Question: In my application, I am sending screenshot of the current view programmatically and sending to a socket server program at every 5 seconds interval.
Socket program is running in Eclipse. I checked the code earlier and able to send screenshot of the image to the socket without any issues.
After that, as per my actual requirement, I added a tab bar controller (5 tabs) and used navigation controller for the first tab selection. As per my code below, the first tab bar item is "MyHomeViewController".
In the "MyHomeViewController" i have a button action called -(IBAction)goAhead:(id)sender. Clicking on this will take to another "HomeViewController".
In this "HomeViewController", I connect socket and if the socket connection is success, under "NSStreamEventHasSpaceAvailable" delegate method, i call a function called "[self coShareScreen];" to take to sending screenshot images of the current view (whatever view controller is present) and sending to that socket server program.
I use a "CobrowseSingletonSocket" class, where i have socket related variables and sending screenshot programmatically are handled in this function "-(void) takeScreenshotSend :(NSString *) endOrCancelString".
My issue is, socket is getting connected successfully now. It should send screenshot of the image programmatically wherever the view I'm currently in.
As expected, Its start sending the screenshot of the view programmatically to socket server successfully at every 5 seconds interval.
But,
As its a navigation controller based view, If i coming back to the first view manually, which is "MyHomeViewController". It tries to send that screen also, but it crashes after immediately write socket is done.
It is crashing immediately after writing here-> "int num = [self.outputStream write:[data bytes] maxLength:([data length])];"
This is crash is happening only if i come back in navigation controller manually. If i stay in "HomeViewController" itself after socket connection, it keeps sending screenshot programmatically a t every 5 seconds interval to socket server without any issues.
I don't understand what could be the reason here? Please someone advise me, as i'm unable to fix this for long time. Please also let me know if i need to paste any more code here.
'''
- (BOOL)application:(UIApplication *)application didFinishLaunchingWithOptions:(NSDictionary *)launchOptions
{
self.window = [[UIWindow alloc] initWithFrame:[[UIScreen mainScreen] bounds]];
// Override point for customization after application launch.
self.window.backgroundColor = [UIColor whiteColor];
UITabBarController *tabbarCtrler = [[UITabBarController alloc]init];
MyHomeViewController *myHomeCtrler = [[MyHomeViewController alloc] initWithNibName:@"MyHomeViewController" bundle:NULL];
[myHomeCtrler.tabBarItem setTitle:@"My Home"];
ProductsViewController *prodViewCtrler = [[ProductsViewController alloc] initWithNibName:@"ProductsViewController" bundle:NULL];
[prodViewCtrler.tabBarItem setTitle:@"Products"];
InboxViewController *inboxViewCtrler = [[InboxViewController alloc] initWithNibName:@"InboxViewController" bundle:NULL];
[inboxViewCtrler.tabBarItem setTitle:@"Inbox"];
ContactUSViewController *contactViewCtrler = [[ContactUSViewController alloc] initWithNibName:@"ContactUSViewController" bundle:NULL];
[contactViewCtrler.tabBarItem setTitle:@"Contact Us"];
VoiceViewController *voiceViewCtrler = [[VoiceViewController alloc] initWithNibName:@"VoiceViewController" bundle:NULL];
[voiceViewCtrler.tabBarItem setTitle:@"Voice"];
UINavigationController *navigationcontroller = [[UINavigationController alloc] initWithRootViewController:myHomeCtrler];
navigationcontroller.title = @"My News;
[navigationcontroller.navigationBar setBackgroundImage:[UIImage imageNamed:@"SettingsTitlebar.png"] forBarMetrics:UIBarMetricsDefault];
[navigationcontroller setNavigationBarHidden:YES];
//create an array of all view controllers that will represent the tab at the bottom
NSArray *arrayViewControllers = [[NSArray alloc] initWithObjects:
navigationcontroller, prodViewCtrler, inboxViewCtrler, contactViewCtrler, voiceViewCtrler, nil];
[tabbarCtrler setViewControllers:arrayViewControllers];
[self.window makeKeyAndVisible];
[self.window setRootViewController:tabbarCtrler];
return YES;
}
'''
and
'''
#import "MyHomeViewController.h"
#import "SettingsViewController.h"
@interface MyHomeViewController ()
@end
@implementation MyHomeViewController
- (id)initWithNibName:(NSString *)nibNameOrNil bundle:(NSBundle *)nibBundleOrNil
{
self = [super initWithNibName:nibNameOrNil bundle:nibBundleOrNil];
if (self) {
// Custom initialization
}
return self;
}
- (void)viewDidLoad
{
[super viewDidLoad];
// Do any additional setup after loading the view from its nib.
}
- (void)didReceiveMemoryWarning
{
[super didReceiveMemoryWarning];
// Dispose of any resources that can be recreated.
}
-(IBAction)goAhead:(id)sender
{
HomeViewController *homeViewController = [[HomeViewController alloc] initWithNibName:@"HomeViewController" bundle:nil];
[self.navigationController pushViewController:setttingsViewController animated:YES];
}
'''
and
'''
// HomeViewController.m
//
//
#import "HomeViewController.h"
#import "AppDelegate.h"
#import "CobrowseSingletonSocket.h"
#import <QuartzCore/QuartzCore.h>
#import <notify.h>
@interface HomeViewController ()
@end
@implementation HomeViewController
@synthesize authTexField;
@synthesize sessionID;
@synthesize sentPing;
@synthesize bScreenOff;
@synthesize responseAlertView;
@synthesize portFld;
@synthesize ipFld;
@synthesize shareScreenTimer;
- (id)initWithNibName:(NSString *)nibNameOrNil bundle:(NSBundle *)nibBundleOrNil
{
self = [super initWithNibName:nibNameOrNil bundle:nibBundleOrNil];
if (self) {
// Custom initialization
}
return self;
}
- (void)viewDidLoad
{
[super viewDidLoad];
// Do any additional setup after loading the view from its nib.
authTexField.delegate = self;
responseAlertView.delegate = self;
ipFld.delegate = self;
portFld.delegate = self;
bScreenOff = NO;
cobrowseSingletonIns = [CobrowseSingletonSocket sharedCobrowseSocketInstance];
}
-(void) viewWillAppear:(BOOL)animated
{
[super viewWillAppear:animated];
[self.navigationController setNavigationBarHidden:NO];
}
- (void)didReceiveMemoryWarning
{
[super didReceiveMemoryWarning];
// Dispose of any resources that can be recreated.
}
-(IBAction)connectShare:(id)sender
{
// Connect socket freshly here
[self initSocketConnection];
}
- (BOOL)textFieldShouldReturn:(UITextField *)textField
{
[textField resignFirstResponder];
return YES;
}
- (IBAction)backAction:(id)sender
{
[self dismissModalViewControllerAnimated:YES];
}
#pragma mark Socket Connection
- (void)initSocketConnection
{
NSString * ipAddrStr = ipFld.text;
NSString * portStr = portFld.text;
NSLog(@"IPAddress: %@ ; Port: %@", ipAddrStr, portStr);
CFReadStreamRef readStream;
CFWriteStreamRef writeStream;
NSString *ipaddress = ipAddrStr;
ipaddress = [ipaddress stringByTrimmingCharactersInSet:[NSCharacterSet whitespaceAndNewlineCharacterSet]];
NSLog(@"Retrieved socket ip: %@", cobrowseSingletonIns.socketIPAddress);
CFStreamCreatePairWithSocketToHost(NULL, (__bridge CFStringRef)ipaddress, 8081, &readStream, &writeStream);
cobrowseSingletonIns.inputStream = (__bridge_transfer NSInputStream *)readStream;
cobrowseSingletonIns.outputStream = (__bridge_transfer NSOutputStream *)writeStream;
[cobrowseSingletonIns.inputStream setDelegate:self];
[cobrowseSingletonIns.outputStream setDelegate:self];
[cobrowseSingletonIns.inputStream scheduleInRunLoop:[NSRunLoop currentRunLoop] forMode:NSDefaultRunLoopMode];
[cobrowseSingletonIns.outputStream scheduleInRunLoop:[NSRunLoop currentRunLoop] forMode:NSDefaultRunLoopMode];
[cobrowseSingletonIns.inputStream open];
[cobrowseSingletonIns.outputStream open];
}
-(void)stream:(NSStream *)theStream handleEvent:(NSStreamEvent)streamEvent
{
NSString *io;
if (theStream == cobrowseSingletonIns.inputStream) io = @">>";
else io = @"<<";
NSLog(@"Stream space : %d",[cobrowseSingletonIns.outputStream hasSpaceAvailable]);
NSString *event;
switch (streamEvent)
{
case NSStreamEventNone:
event = @"NSStreamEventNone";
//statusText.text = @"Can not connect to the host!";
NSLog(@"NSStreamEventNone - Can not connect to the host");
break;
case NSStreamEventOpenCompleted:
event = @"NSStreamEventOpenCompleted";
//pingButton.hidden = NO;
//statusText.text = @"Connected";
NSLog(@"Connected");
break;
case NSStreamEventHasBytesAvailable:
event = @"NSStreamEventHasBytesAvailable";
NSLog(@"NSStreamEventHasBytesAvailable called");
if (theStream == cobrowseSingletonIns.inputStream)
{
//read data
//uint8_t buffer[1024];
uint8_t buffer[2];
NSMutableData *data=[[NSMutableData alloc] init];
int len;
while ([cobrowseSingletonIns.inputStream hasBytesAvailable])
{
len = [cobrowseSingletonIns.inputStream read:buffer maxLength:sizeof(buffer)];
if(len)
{
[data appendBytes:&buffer length:len];
}
else
{
NSLog(@"no buffer!");
}
}
NSString *responseStr = [[NSString alloc] initWithData:data encoding:NSUTF8StringEncoding];
responseStr = [responseStr stringByTrimmingCharactersInSet:[NSCharacterSet whitespaceAndNewlineCharacterSet]];
//do something with data
NSLog(@"Server said this-> %@", responseStr);
NSString *successResponse;
responseAlertView = [[UIAlertView alloc] init];
if ( [responseStr isEqualToString:@"SUCCESS"])
{
successResponse = @"Successfully connected! Click OK to starts screen sharing!";
responseAlertView.tag = 3;
[responseAlertView addButtonWithTitle:@"OK"];
[responseAlertView addButtonWithTitle:@"CANCEL"];
}
else
{
successResponse = @"There seems to be problem in connecting..Try connecting it again with proper Random Auth ID!";
responseAlertView.tag = 4;
[responseAlertView addButtonWithTitle:@"OK"];
}
responseAlertView.delegate = self;
[responseAlertView setTitle:@"Cobrowsing"];
[responseAlertView setMessage:successResponse];
[responseAlertView show];
}
break;
case NSStreamEventHasSpaceAvailable:
{
event = @"NSStreamEventHasSpaceAvailable";
NSLog(@"space : %d", [cobrowseSingletonIns.outputStream hasSpaceAvailable]);
if ( !cobrowseSingletonIns.bConnectionEstablished )
{
NSLog(@"NSStreamEventHasSpaceAvailable - Connection established, sharing is going to be established!");
if ( theStream == cobrowseSingletonIns.outputStream && !self.sentPing )
{
if ( [sessionID length]<=0 )
sessionID = @"EMPTY";
NSLog(@"sessionID : %@", sessionID);
NSData* data = [sessionID dataUsingEncoding:NSUTF8StringEncoding];
int num = [cobrowseSingletonIns.outputStream write:[data bytes] maxLength:([data length])];
if (-1 == num) {
NSLog(@"Error writing to stream %@: %@", cobrowseSingletonIns.outputStream, [cobrowseSingletonIns.outputStream streamError]);
}else{
NSLog(@"Wrote %i bytes to stream %@.", num, cobrowseSingletonIns.outputStream);
}
sentPing = YES;
}
}
else
{
NSLog(@"NSStreamEventHasSpaceAvailable - Connection already established");
if ( [cobrowseSingletonIns.outputStream hasSpaceAvailable] )
{
[self coShareScreen];
}
}
}
break;
case NSStreamEventErrorOccurred:
{
event = @"NSStreamEventErrorOccurred";
NSLog(@"NSStreamEventErrorOccurred - Can not connect to the host");
UIAlertView *alertView = [[UIAlertView alloc] initWithTitle:@"Co-browsing" message:@"Connection error, Cannot connect to the host!" delegate:self cancelButtonTitle:nil otherButtonTitles:@"OK", nil];
alertView.tag = 5;
[alertView show];
}
break;
case NSStreamEventEndEncountered:
event = @"NSStreamEventEndEncountered";
NSLog(@"NSStreamEventEndEncountered - Connection closed by the server");
break;
default:
event = @"** Unknown";
}
NSLog(@"%@ : %@", io, event);
}
- (void)alertView:(UIAlertView *)alertView clickedButtonAtIndex:(NSInteger)buttonIndex
{
int tag = alertView.tag;
NSLog(@"buttonIndex: %d ; alertView.tag: %d", buttonIndex, tag);
if ( alertView.tag==3 )
{
if ( buttonIndex==0 ) // for OK button
{
sentPing = NO;
cobrowseSingletonIns.bConnectionEstablished = YES;
[cobrowseSingletonIns shareScreen]; // call just once here, then 5 mins thread caller will be called in hasspaceavailable delegate method.
}
else if ( buttonIndex==1 ) // for Cancel button
{
NSLog(@"User selected Cancel, just stop the socket connection");
[cobrowseSingletonIns.outputStream close];
[cobrowseSingletonIns.outputStream removeFromRunLoop:[NSRunLoop currentRunLoop] forMode:NSDefaultRunLoopMode];
}
}
else if (alertView.tag==4)
{
NSLog(@"Problem connecting with socket, just stop the socket connection");
sentPing = NO;
[cobrowseSingletonIns.outputStream close];
[cobrowseSingletonIns.outputStream removeFromRunLoop:[NSRunLoop currentRunLoop] forMode:NSDefaultRunLoopMode];
}
else if (alertView.tag==5) // Socket connection closed Abruptly, one of the reasons, user manually locked of the phone. In this case, logout and love to login
{
NSLog(@"Socket connection closed Abruptly due to unknown reasons");
}
}
//-(void) shareScreen :(NSTimer *) timerInfo
-(void) coShareScreen
{
NSLog(@"coShareScreen called");
[cobrowseSingletonIns shareScreen];
}
@end
'''
and
'''
//
// CobrowseSingletonSocket.m
//
#import "CobrowseSingletonSocket.h"
#import "AppDelegate.h"
#import "MyUSAAViewController.h"
#import "USAASettingsViewController.h"
#import "ProductsViewController.h"
#import "InboxViewController.h"
#import "ContactUSViewController.h"
#import "VoiceViewController.h"
#import <QuartzCore/QuartzCore.h>
@implementation CobrowseSingletonSocket
static CobrowseSingletonSocket *sharedCobrowseSocketInstance = nil;
@synthesize loginViewController;
@synthesize outputStream;
@synthesize inputStream;
@synthesize bConnectionEstablished;
@synthesize socketIPAddress;
@synthesize servletIPAddress;
@synthesize servletPort;
+(CobrowseSingletonSocket *) sharedCobrowseSocketInstance
{
@synchronized ([CobrowseSingletonSocket class])
{
if ( !sharedCobrowseSocketInstance )
{
sharedCobrowseSocketInstance = [[super allocWithZone:NULL] init];
}
}
return sharedCobrowseSocketInstance;
}
+ (id)allocWithZone:(NSZone *)zone
{
return [self sharedCobrowseSocketInstance];
}
-(void) takeScreenshotSend :(NSString *) endOrCancelString
{
AppDelegate *appDelegate = [UIApplication sharedApplication].delegate;
UIGraphicsBeginImageContext(appDelegate.window.bounds.size);
[appDelegate.window.layer renderInContext:UIGraphicsGetCurrentContext()];
UIImage *image = UIGraphicsGetImageFromCurrentImageContext();
UIGraphicsEndImageContext();
NSMutableData *data = [NSMutableData data];
data = (NSMutableData *) UIImagePNGRepresentation(image);
//[data writeToFile:@"screenshot.png" atomically:YES];
NSLog(@"shareScreen [data length] %i: ", [data length]);
NSData *newData = [endOrCancelString dataUsingEncoding:NSUTF16StringEncoding];
[data appendData:newData];
NSLog(@"shareScreen [data length] %i: ", [data length]);
//sentPing = YES;
int num = [self.outputStream write:[data bytes] maxLength:([data length])];
if (-1 == num) {
NSLog(@"Error writing to stream %@: %@", self.outputStream, [self.outputStream streamError]);
}else{
NSLog(@"Wrote %i bytes to stream %@.", num, self.outputStream);
//[self.outputStream close];
}
}
-(void) shareScreenAtInterval
{
NSLog(@"Screen sharing going to happen!");
[self takeScreenshotSend:@"END"]; // appending END, to detect the same on the server side and get out of reading data loop there.
}
-(void) shareScreen
{
NSLog(@"shareScreen called!");
[self performSelector:@selector(shareScreenAtInterval) withObject:nil afterDelay:5.0];
}
-(void) disconnectSocket
{
NSLog(@"Close the socket connection by user");
[NSObject cancelPreviousPerformRequestsWithTarget:self selector:@selector(shareScreenAtInterval) object: nil];
//[NSObject cancelPreviousPerformRequestsWithTarget:self];
// Send Cancel message to socket
[self takeScreenshotSend:@"CANCEL"]; // appending CANCEL, to detect the same on the server side and get out of reading data loop there.
[self.outputStream close];
[self.outputStream removeFromRunLoop:[NSRunLoop currentRunLoop] forMode:NSDefaultRunLoopMode];
self.outputStream = nil;
self.bConnectionEstablished = NO;
UIAlertView *alertView = [[UIAlertView alloc] initWithTitle:@"Co-browsing" message:@"Screen sharing disconnected!" delegate:self cancelButtonTitle:nil otherButtonTitles:@"OK", nil];
[alertView show];
AppDelegate *appDelegate = [UIApplication sharedApplication].delegate;
[appDelegate.window.rootViewController dismissModalViewControllerAnimated:YES];
}
@end
'''
Crash error in Xcode

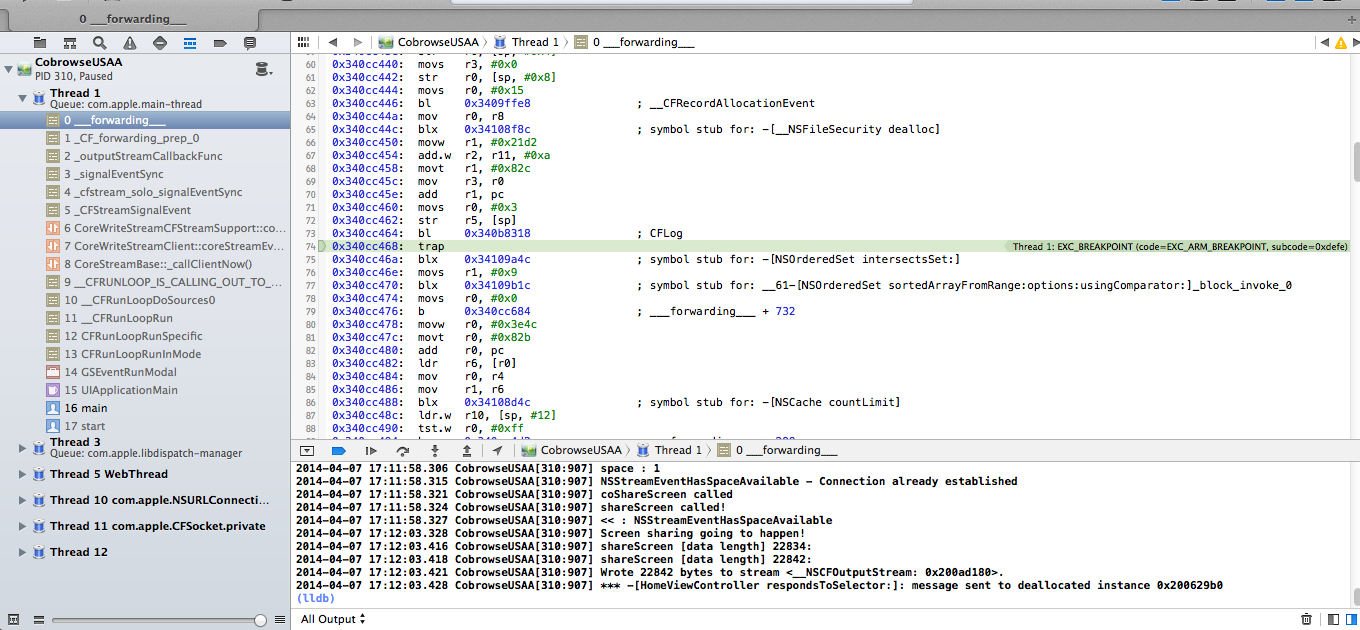
Answer: Your problem is here -
'''
[cobrowseSingletonIns.inputStream setDelegate:self];
[cobrowseSingletonIns.outputStream setDelegate:self]
'''
Your 'HomeViewController' sets itself as the delegate for the socket, but once it has been removed from view it will be deallocated, because the delegate property on the streams will be a 'weak' reference.
You need to make sure the socket writing is completed and cleaned up when the view controller is removed. Try setting the delegates to nil in 'viewWillDisappear'.